Question: Suppose I've a square of size (2n+1)x(2n+1) for some n i.e. a square with odd side length.
Starting from the centermost cell I'm interested in counting the no. of ways of reaching any edge cell(as shown in the following figure).
Only non-overlapping paths are allowed i.e. we can not revisit a cell if it has been visited already.
Following Figure shows a square with side 9(n=4) and two possible paths of length 5.

I think all paths will be of length range: [n to (2n-1)^2+1 ]
Counting no. of Paths of Length:
1 - 0
2 - 0
3 - 0
4 - 4
5 - 32
6 - ...?
But as the Path length increases I can't seem to unwrap all the possibilities. I know the symmetry comes into play here but is there any structured way to count all the paths?
Thanks,
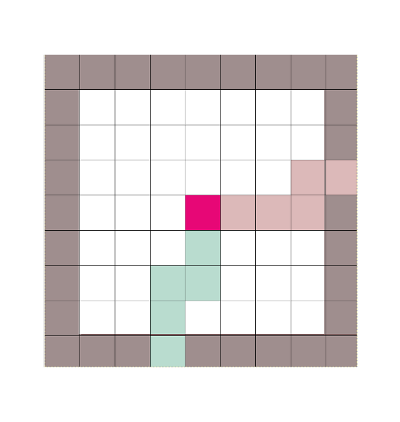
Answer: To find paths that start at the center of the square board and finish at the borders, you can use a tweaked DFS (<URL> where you will store already visited tiles so you don't step on them again.
There is indeed a lot of symmetry in the board. You can divide the number of searched paths by 4 just by noticing that:
- 'U''D''L''R'- 'U''D''L''R'
Once you do that, you can go further by noticing that:
- 'U''U''L''R'- 'L''R'
You can repeat this several times until you reach the border of the square. The full amount of paths starting by going 'U' will be:
- 'U-U-U-U'- 'U-U-U-L'- 'U-U-L'- 'U-L'
Once you count those, you have the full amount of paths by multiplying by four.